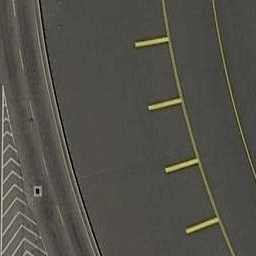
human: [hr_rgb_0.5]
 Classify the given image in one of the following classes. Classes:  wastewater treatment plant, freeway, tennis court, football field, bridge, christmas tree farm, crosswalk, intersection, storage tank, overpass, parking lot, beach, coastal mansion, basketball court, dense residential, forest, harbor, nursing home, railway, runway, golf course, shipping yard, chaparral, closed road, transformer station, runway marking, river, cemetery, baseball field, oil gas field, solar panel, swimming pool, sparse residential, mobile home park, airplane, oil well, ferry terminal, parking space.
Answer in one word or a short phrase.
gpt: runway marking